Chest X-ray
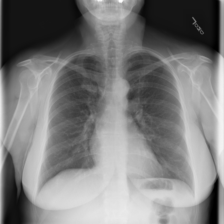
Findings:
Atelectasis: negative
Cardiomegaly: negative
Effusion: negative
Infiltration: negative
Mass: negative
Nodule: negative
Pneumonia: negative
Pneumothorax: negative
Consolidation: negative
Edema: negative
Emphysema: negative
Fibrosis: negative
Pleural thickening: negative
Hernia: negative